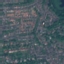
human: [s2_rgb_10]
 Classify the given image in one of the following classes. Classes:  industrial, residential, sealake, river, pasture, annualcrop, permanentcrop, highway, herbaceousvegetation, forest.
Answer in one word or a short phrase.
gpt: Residential